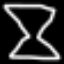
Label: hourglass